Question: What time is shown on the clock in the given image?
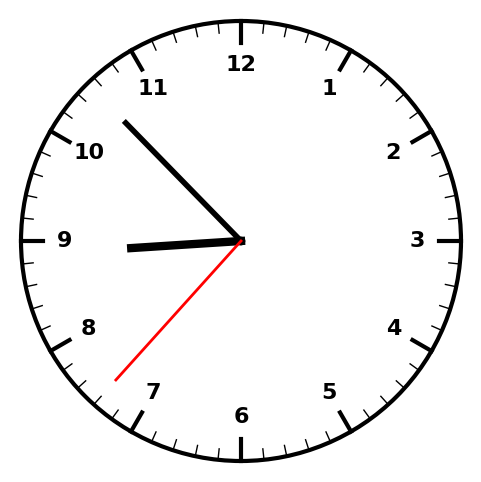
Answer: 08:52:37